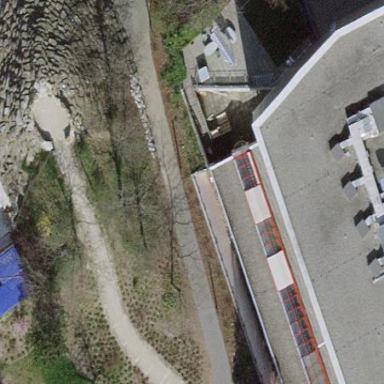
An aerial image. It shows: View of roof of building.